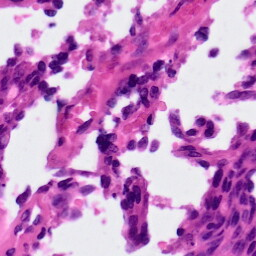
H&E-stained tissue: Ovarian